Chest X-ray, PA view. Patient: 46 years old, sex F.
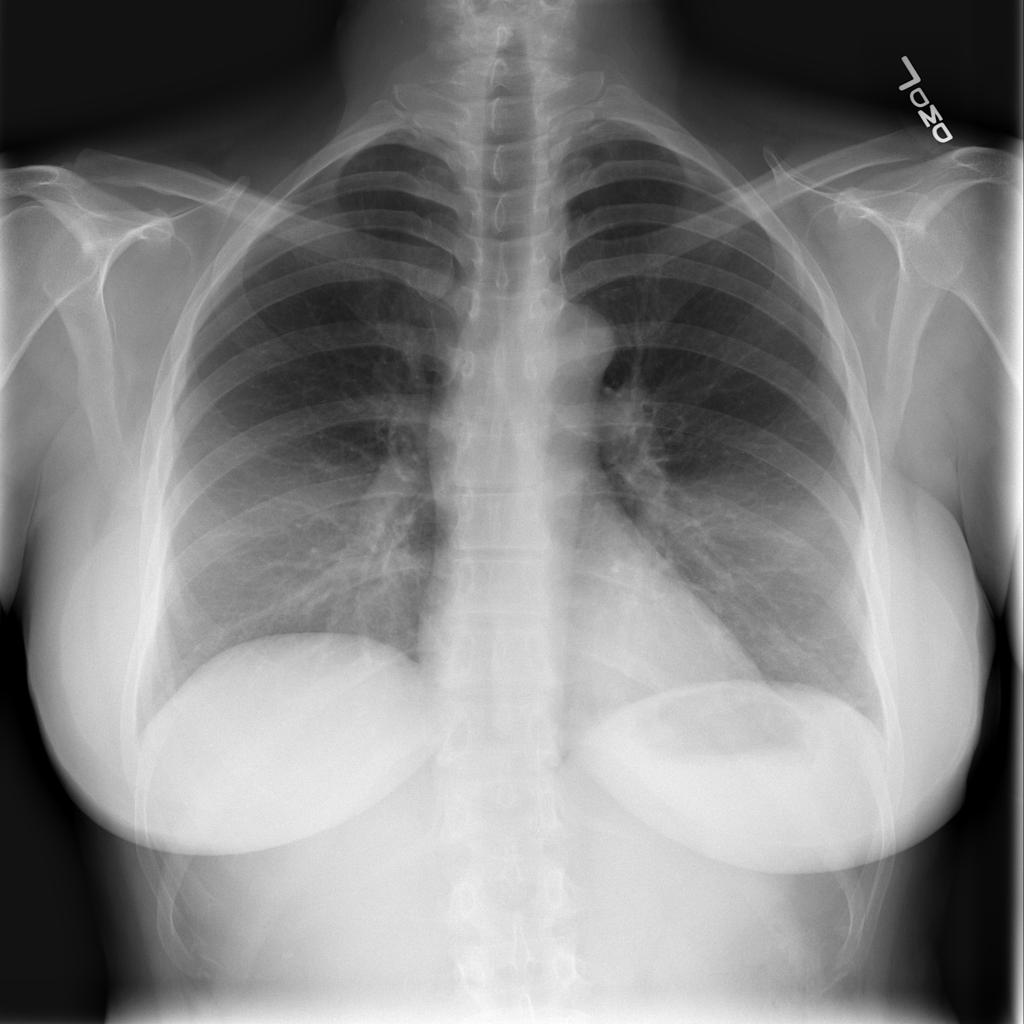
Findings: No Finding